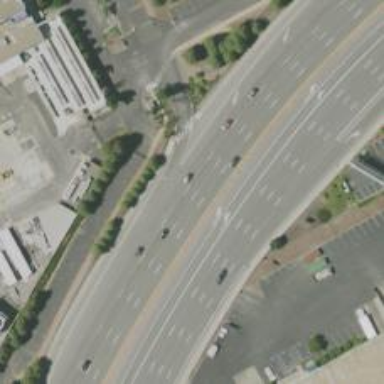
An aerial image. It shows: This image shows trunk highway that functions as expressway.